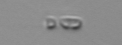
Label: Chaetoceros